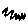
Label: zigzag